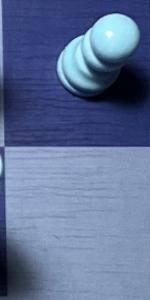
Label: Empty